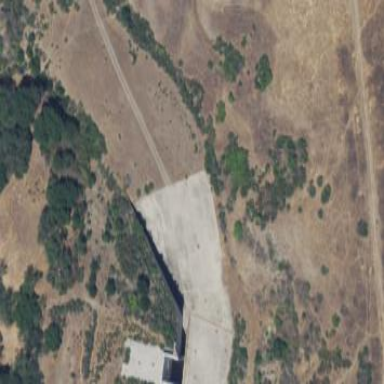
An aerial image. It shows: Military bunker.